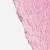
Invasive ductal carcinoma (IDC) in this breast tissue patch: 0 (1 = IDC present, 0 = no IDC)